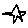
Label: star